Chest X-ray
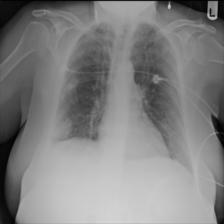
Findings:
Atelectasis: negative
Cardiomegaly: negative
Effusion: negative
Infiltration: negative
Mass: negative
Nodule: negative
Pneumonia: negative
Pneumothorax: negative
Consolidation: negative
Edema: negative
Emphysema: negative
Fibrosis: negative
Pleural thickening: negative
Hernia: negative